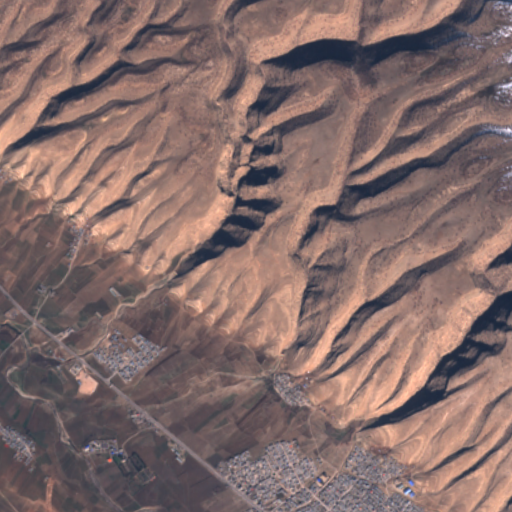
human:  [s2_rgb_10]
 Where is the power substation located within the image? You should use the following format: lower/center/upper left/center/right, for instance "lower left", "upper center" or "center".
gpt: The power substation is located in the lower left of the image.
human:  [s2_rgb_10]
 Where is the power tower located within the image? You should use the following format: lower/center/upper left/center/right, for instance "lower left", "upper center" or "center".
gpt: The power tower is located in the lower left of the image.
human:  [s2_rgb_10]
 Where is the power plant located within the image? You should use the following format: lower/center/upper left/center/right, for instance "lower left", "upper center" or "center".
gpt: There is no power plant in the image.